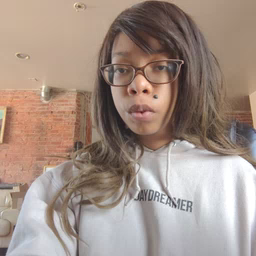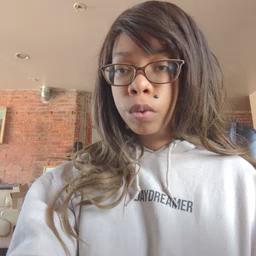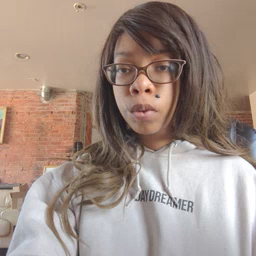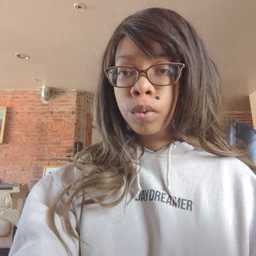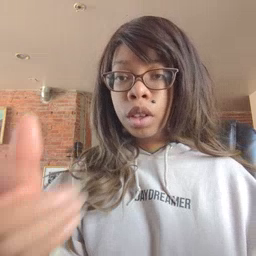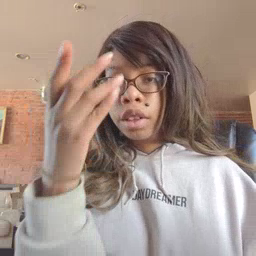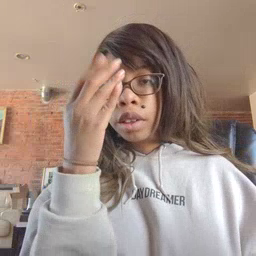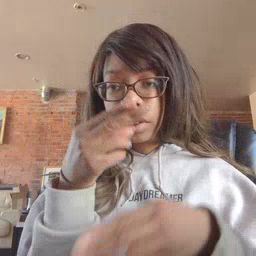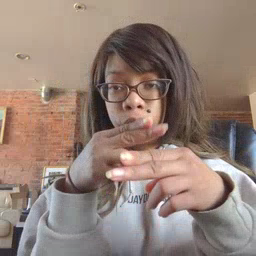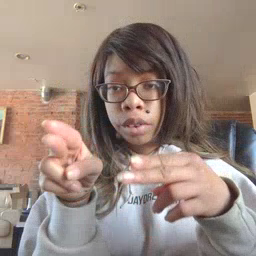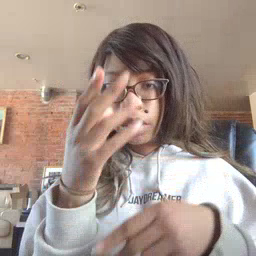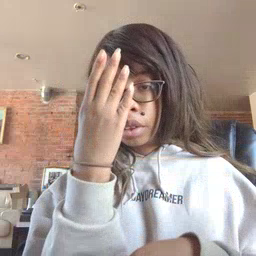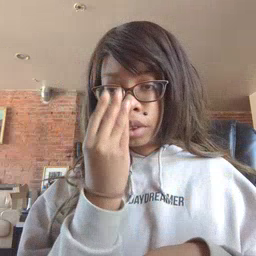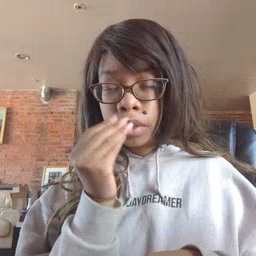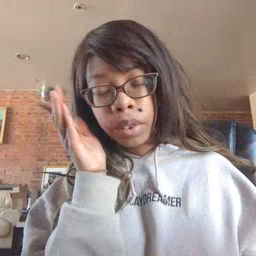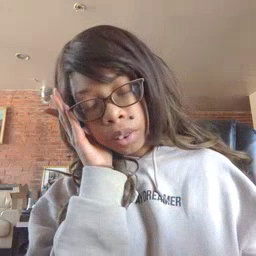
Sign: nap